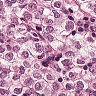
Metastatic tissue present: yes